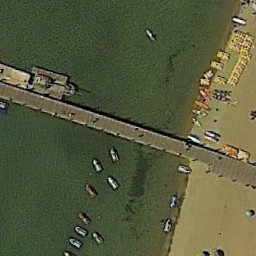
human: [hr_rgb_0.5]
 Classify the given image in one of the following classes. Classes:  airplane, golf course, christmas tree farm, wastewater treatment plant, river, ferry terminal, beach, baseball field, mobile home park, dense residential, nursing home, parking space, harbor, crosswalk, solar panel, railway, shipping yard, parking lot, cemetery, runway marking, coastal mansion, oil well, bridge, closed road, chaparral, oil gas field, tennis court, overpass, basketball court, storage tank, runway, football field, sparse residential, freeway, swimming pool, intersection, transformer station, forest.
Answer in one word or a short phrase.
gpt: ferry terminal